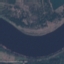
Land use / land cover: River